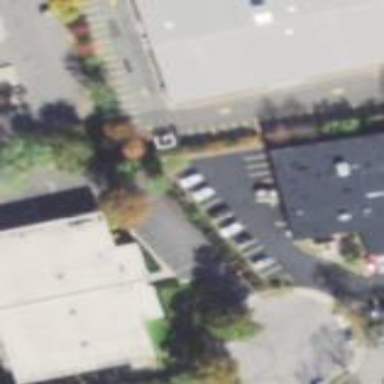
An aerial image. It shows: Retail building.